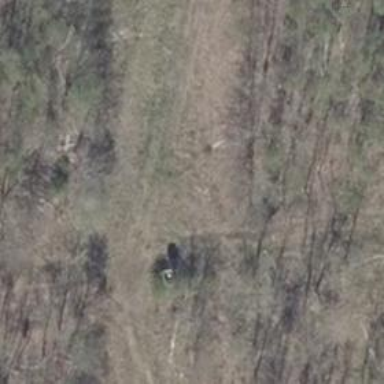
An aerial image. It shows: Shelter that serves as hunting stand.